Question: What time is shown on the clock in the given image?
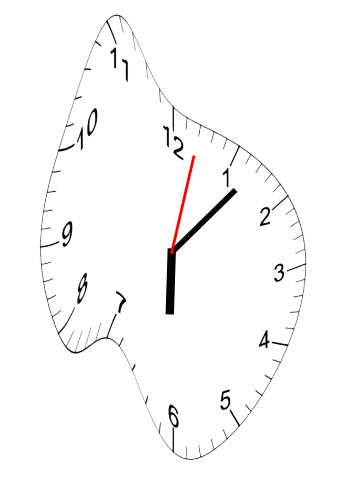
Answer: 06:07:02